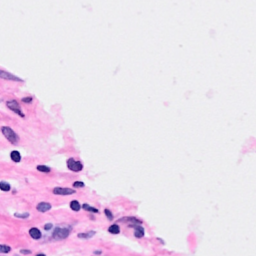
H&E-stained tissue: Breast